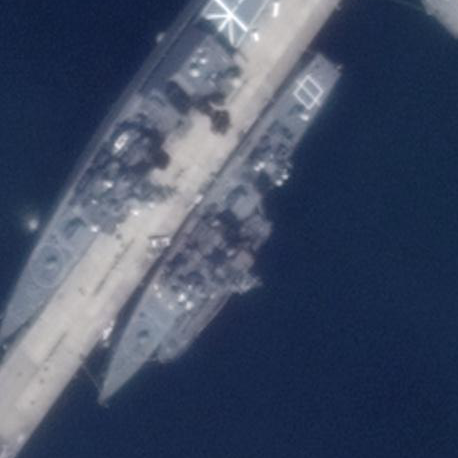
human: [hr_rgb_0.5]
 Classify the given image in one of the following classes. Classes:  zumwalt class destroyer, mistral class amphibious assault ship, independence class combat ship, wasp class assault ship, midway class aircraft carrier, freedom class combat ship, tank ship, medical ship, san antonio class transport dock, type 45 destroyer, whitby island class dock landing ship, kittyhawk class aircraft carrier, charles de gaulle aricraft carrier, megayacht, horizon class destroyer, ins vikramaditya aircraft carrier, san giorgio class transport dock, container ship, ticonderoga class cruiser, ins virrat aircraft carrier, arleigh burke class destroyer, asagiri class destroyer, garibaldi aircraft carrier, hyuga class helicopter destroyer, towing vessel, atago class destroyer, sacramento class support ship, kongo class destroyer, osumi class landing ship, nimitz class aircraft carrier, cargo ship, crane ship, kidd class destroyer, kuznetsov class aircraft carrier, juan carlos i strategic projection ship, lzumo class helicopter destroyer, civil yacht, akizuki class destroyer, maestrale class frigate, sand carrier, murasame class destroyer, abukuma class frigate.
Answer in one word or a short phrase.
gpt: Arleigh Burke class destroyer